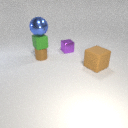
small brown metal cylinder below large blue metal sphere